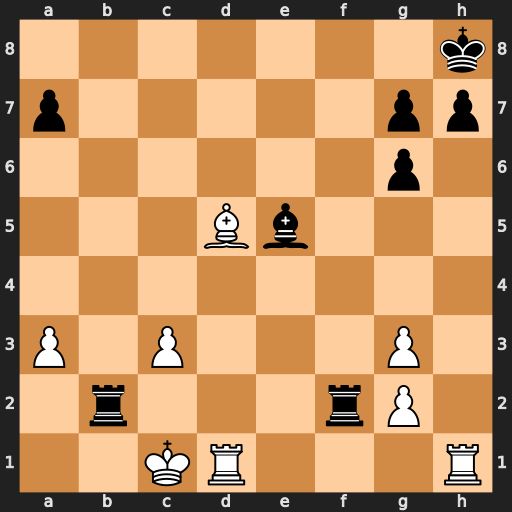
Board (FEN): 7k/p5pp/6p1/3Bb3/8/P1P3P1/1r3rP1/2KR3R
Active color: w
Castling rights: -
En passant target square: -
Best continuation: Rxh7+ Kxh7 Rh1#